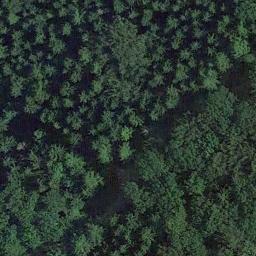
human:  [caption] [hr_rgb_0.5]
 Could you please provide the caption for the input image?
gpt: The forest is full of green trees .

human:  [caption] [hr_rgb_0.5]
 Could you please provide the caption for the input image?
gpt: There are several rows of houses in this forest .

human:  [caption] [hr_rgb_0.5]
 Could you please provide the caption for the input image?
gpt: The forest has a lot of dense conifers and other trees and two roads go through the forest .

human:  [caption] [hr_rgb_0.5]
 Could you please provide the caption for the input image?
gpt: Many dense green trees are in a forest .

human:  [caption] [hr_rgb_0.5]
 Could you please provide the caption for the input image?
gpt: A dense forest with many green trees .